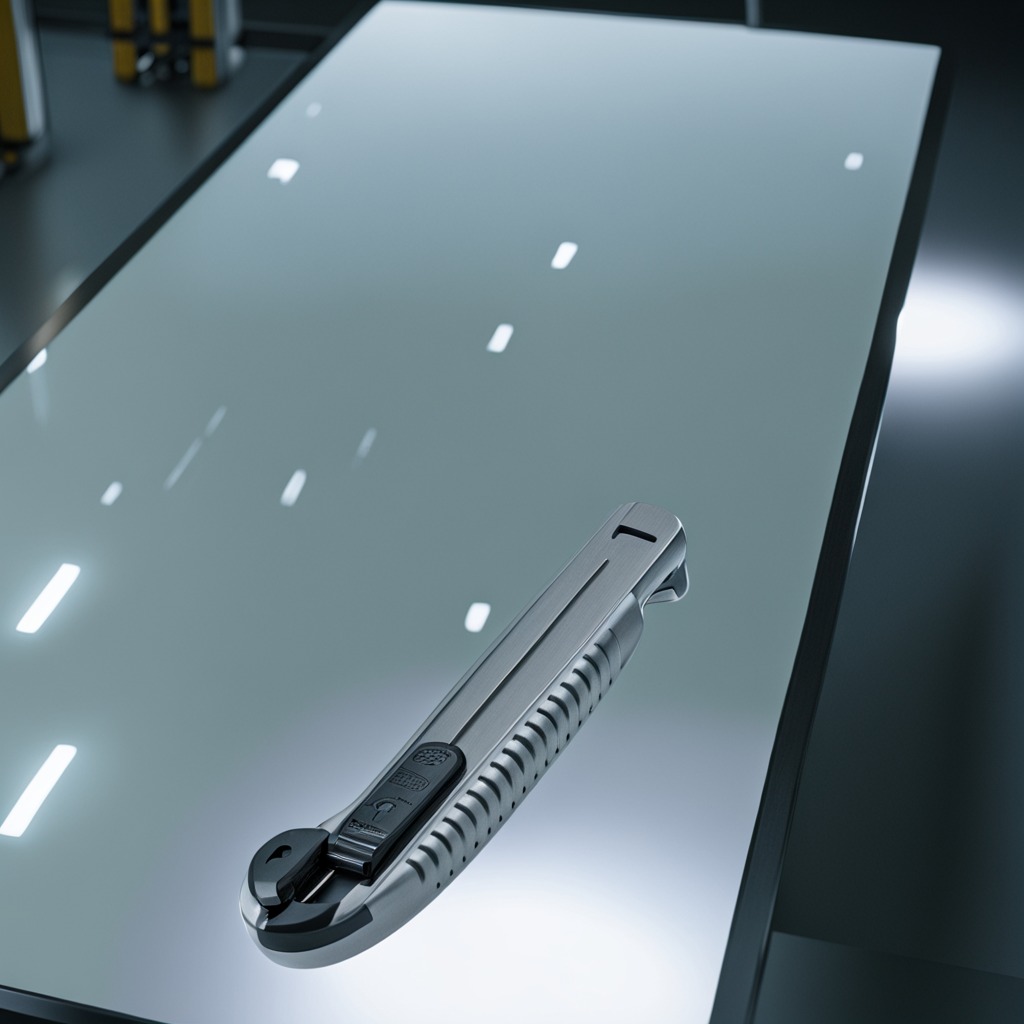
A utility knife is lying on the table.